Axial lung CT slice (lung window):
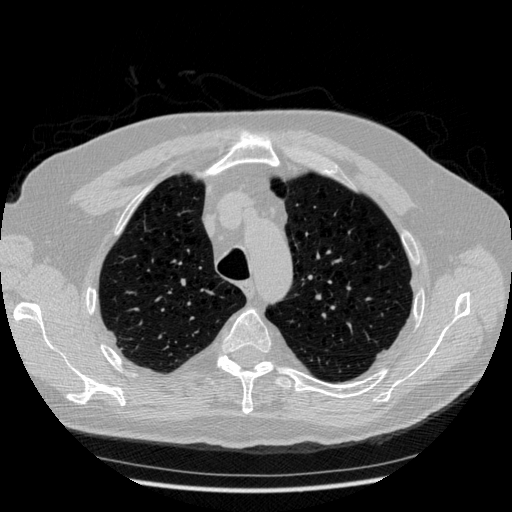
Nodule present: no